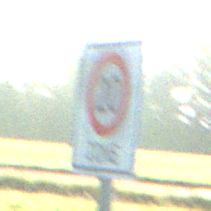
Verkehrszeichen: BeginnZone20
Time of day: MorningAfternoon
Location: Outdoor (Nature)
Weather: Clear
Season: NotSpecified
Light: Natural